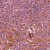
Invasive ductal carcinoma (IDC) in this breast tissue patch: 0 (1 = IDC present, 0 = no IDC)